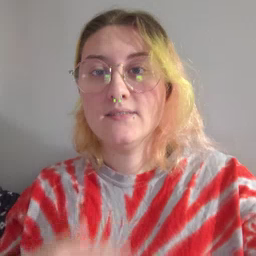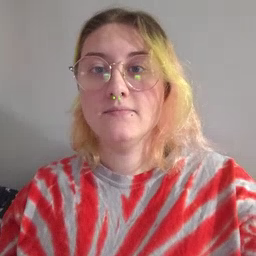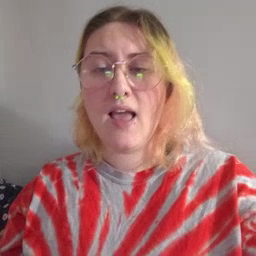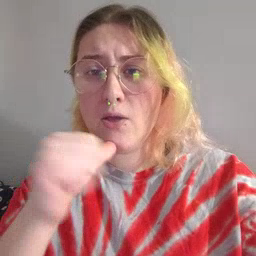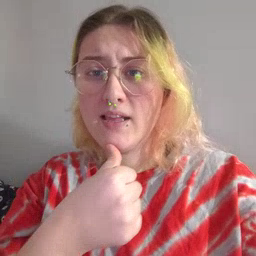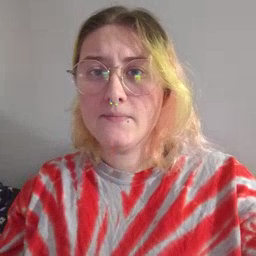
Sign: owie